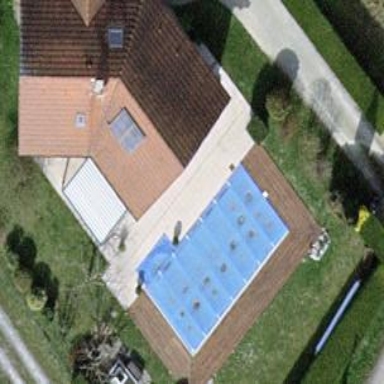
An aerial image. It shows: Swimming pool located in leisure land.